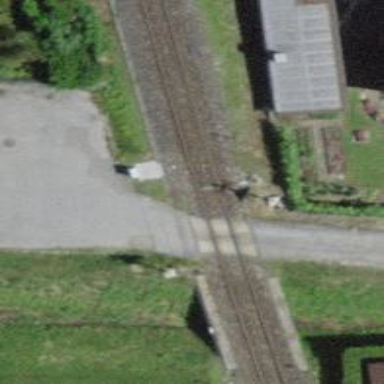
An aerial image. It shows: Level crossing along the railway.